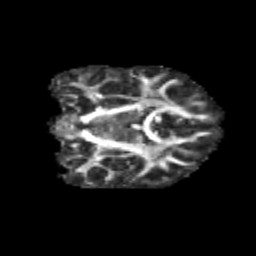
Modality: FA
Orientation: coronal
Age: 12
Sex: male
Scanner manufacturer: siemens
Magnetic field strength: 3 T
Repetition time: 3.8 s
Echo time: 0.07 s